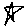
Label: star